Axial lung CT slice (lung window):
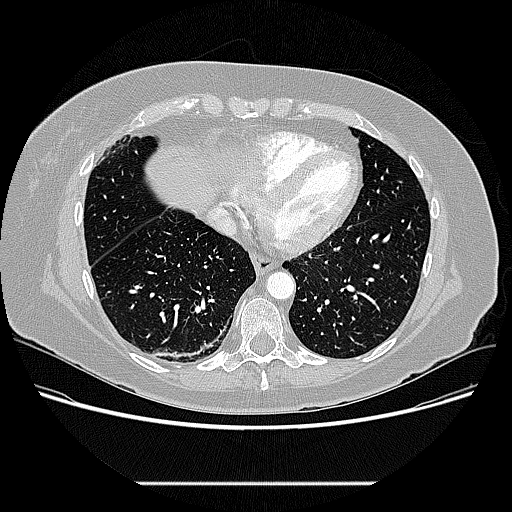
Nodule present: no